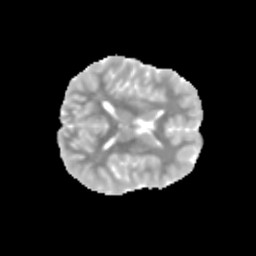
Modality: MD
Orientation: axial
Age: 9
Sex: female
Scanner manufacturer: siemens
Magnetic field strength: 3 T
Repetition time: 3.8 s
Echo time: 0.07 s